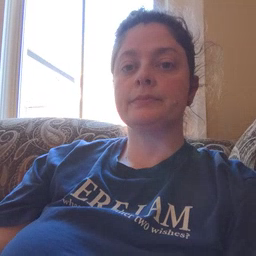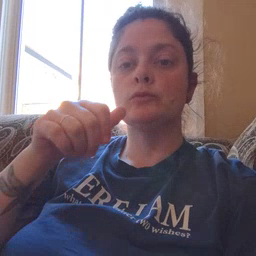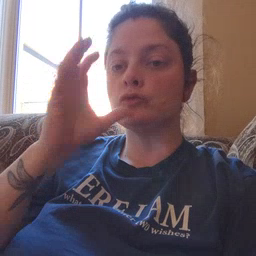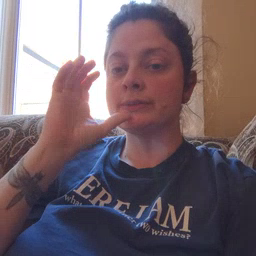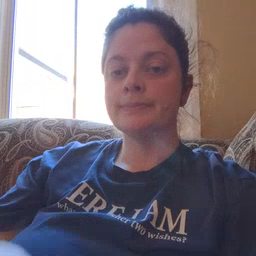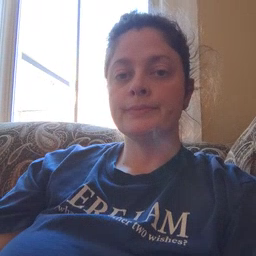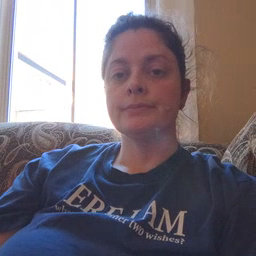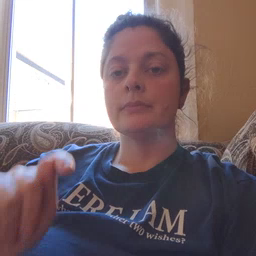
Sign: drink